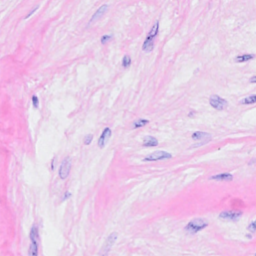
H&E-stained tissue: Breast